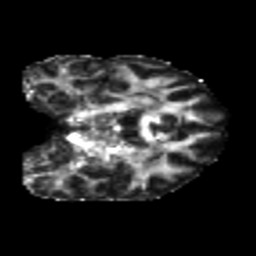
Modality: FA
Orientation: coronal
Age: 21
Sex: male
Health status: healthy
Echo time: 0.074 s